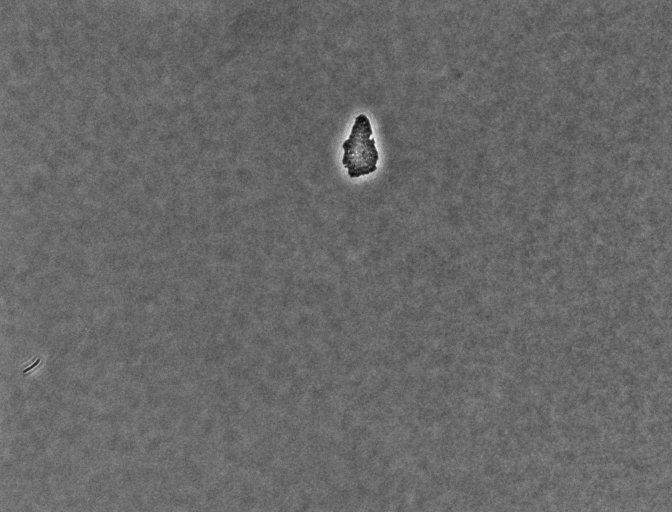
Phase contrast microscopy, 20x objective, 3 h incubation